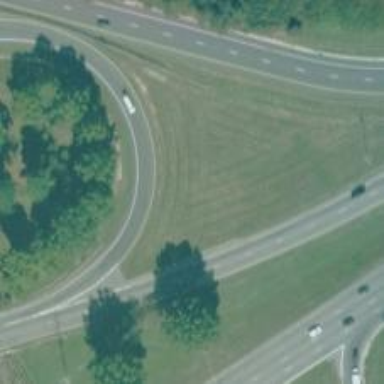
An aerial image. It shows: Grassy traffic island.